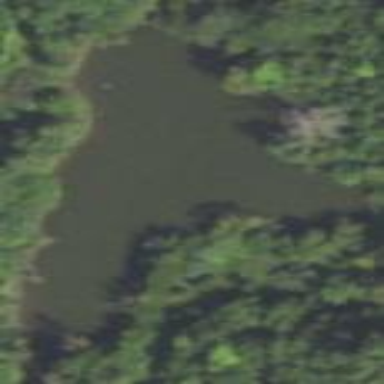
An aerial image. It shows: Peaceful pond surrounded by nature.